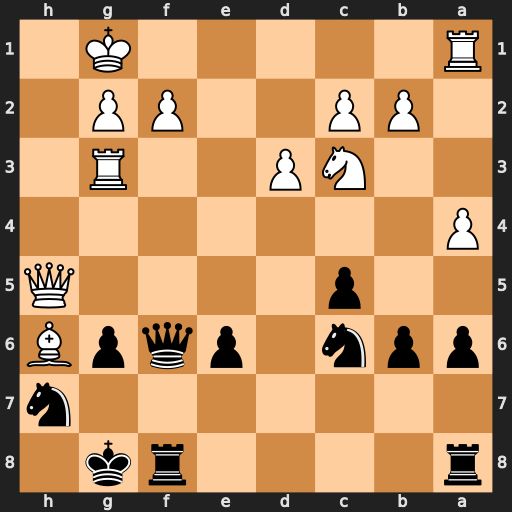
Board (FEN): r4rk1/7n/ppn1pqpB/2p4Q/P7/2NP2R1/1PP2PP1/R5K1
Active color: b
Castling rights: -
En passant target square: -
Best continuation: Qxf2+ Kh2 Qxg3+ Kxg3 gxh5